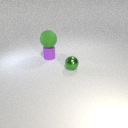
small purple rubber cylinder to the left of small green metal sphere